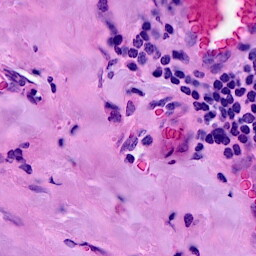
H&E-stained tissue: Breast